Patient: sex M, age 72
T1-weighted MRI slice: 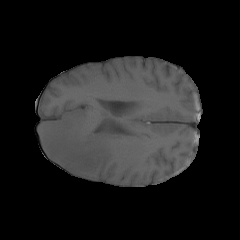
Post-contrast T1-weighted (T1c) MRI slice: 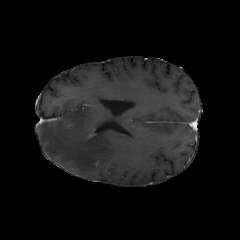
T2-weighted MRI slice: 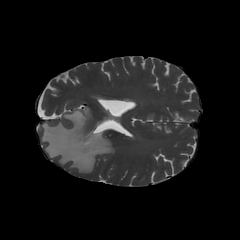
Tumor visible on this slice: yes
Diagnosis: Glioblastoma, IDH-wildtype
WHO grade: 4